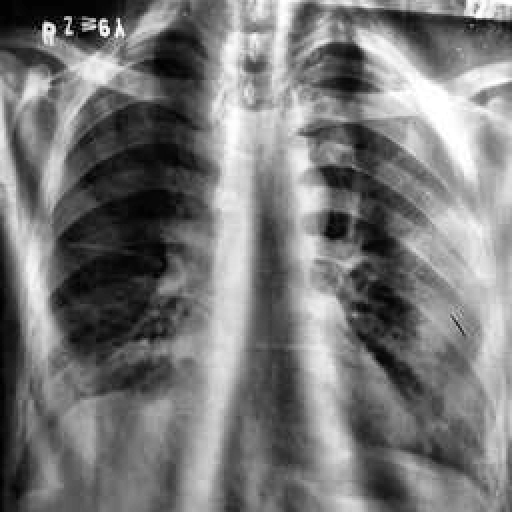
Finding: TUBERCULOSIS